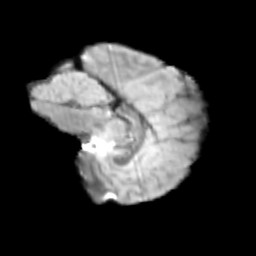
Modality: T2w
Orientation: sagittal
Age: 10
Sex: male
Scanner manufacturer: siemens
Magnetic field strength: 3 T
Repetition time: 3.8 s
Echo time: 0.07 s